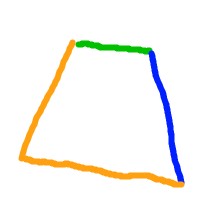
Shape: trapezoid